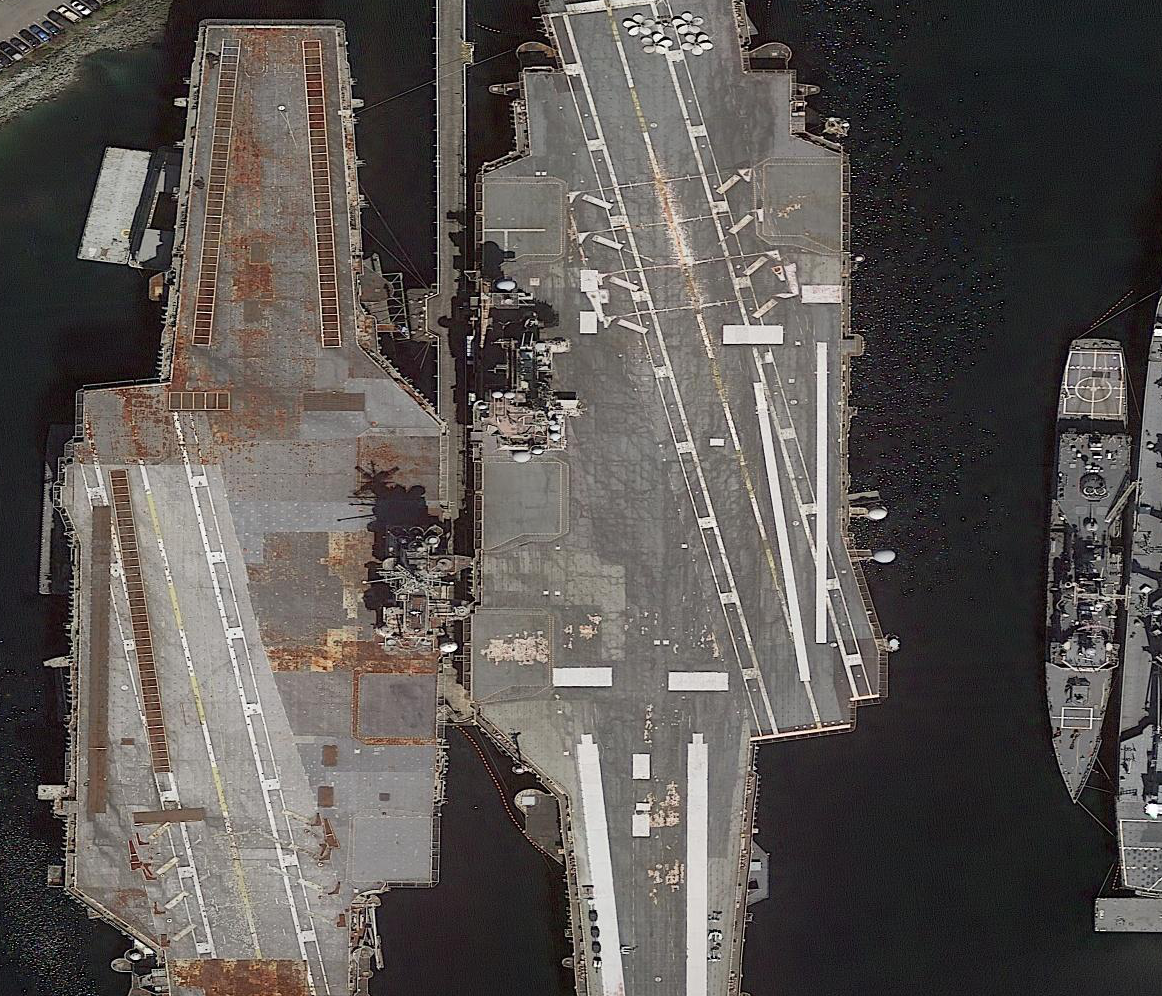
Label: aircraft_carrier